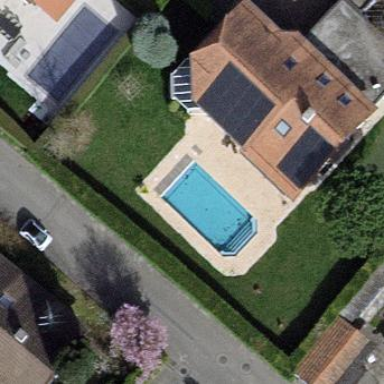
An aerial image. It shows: Swimming pool located in leisure land.